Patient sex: M
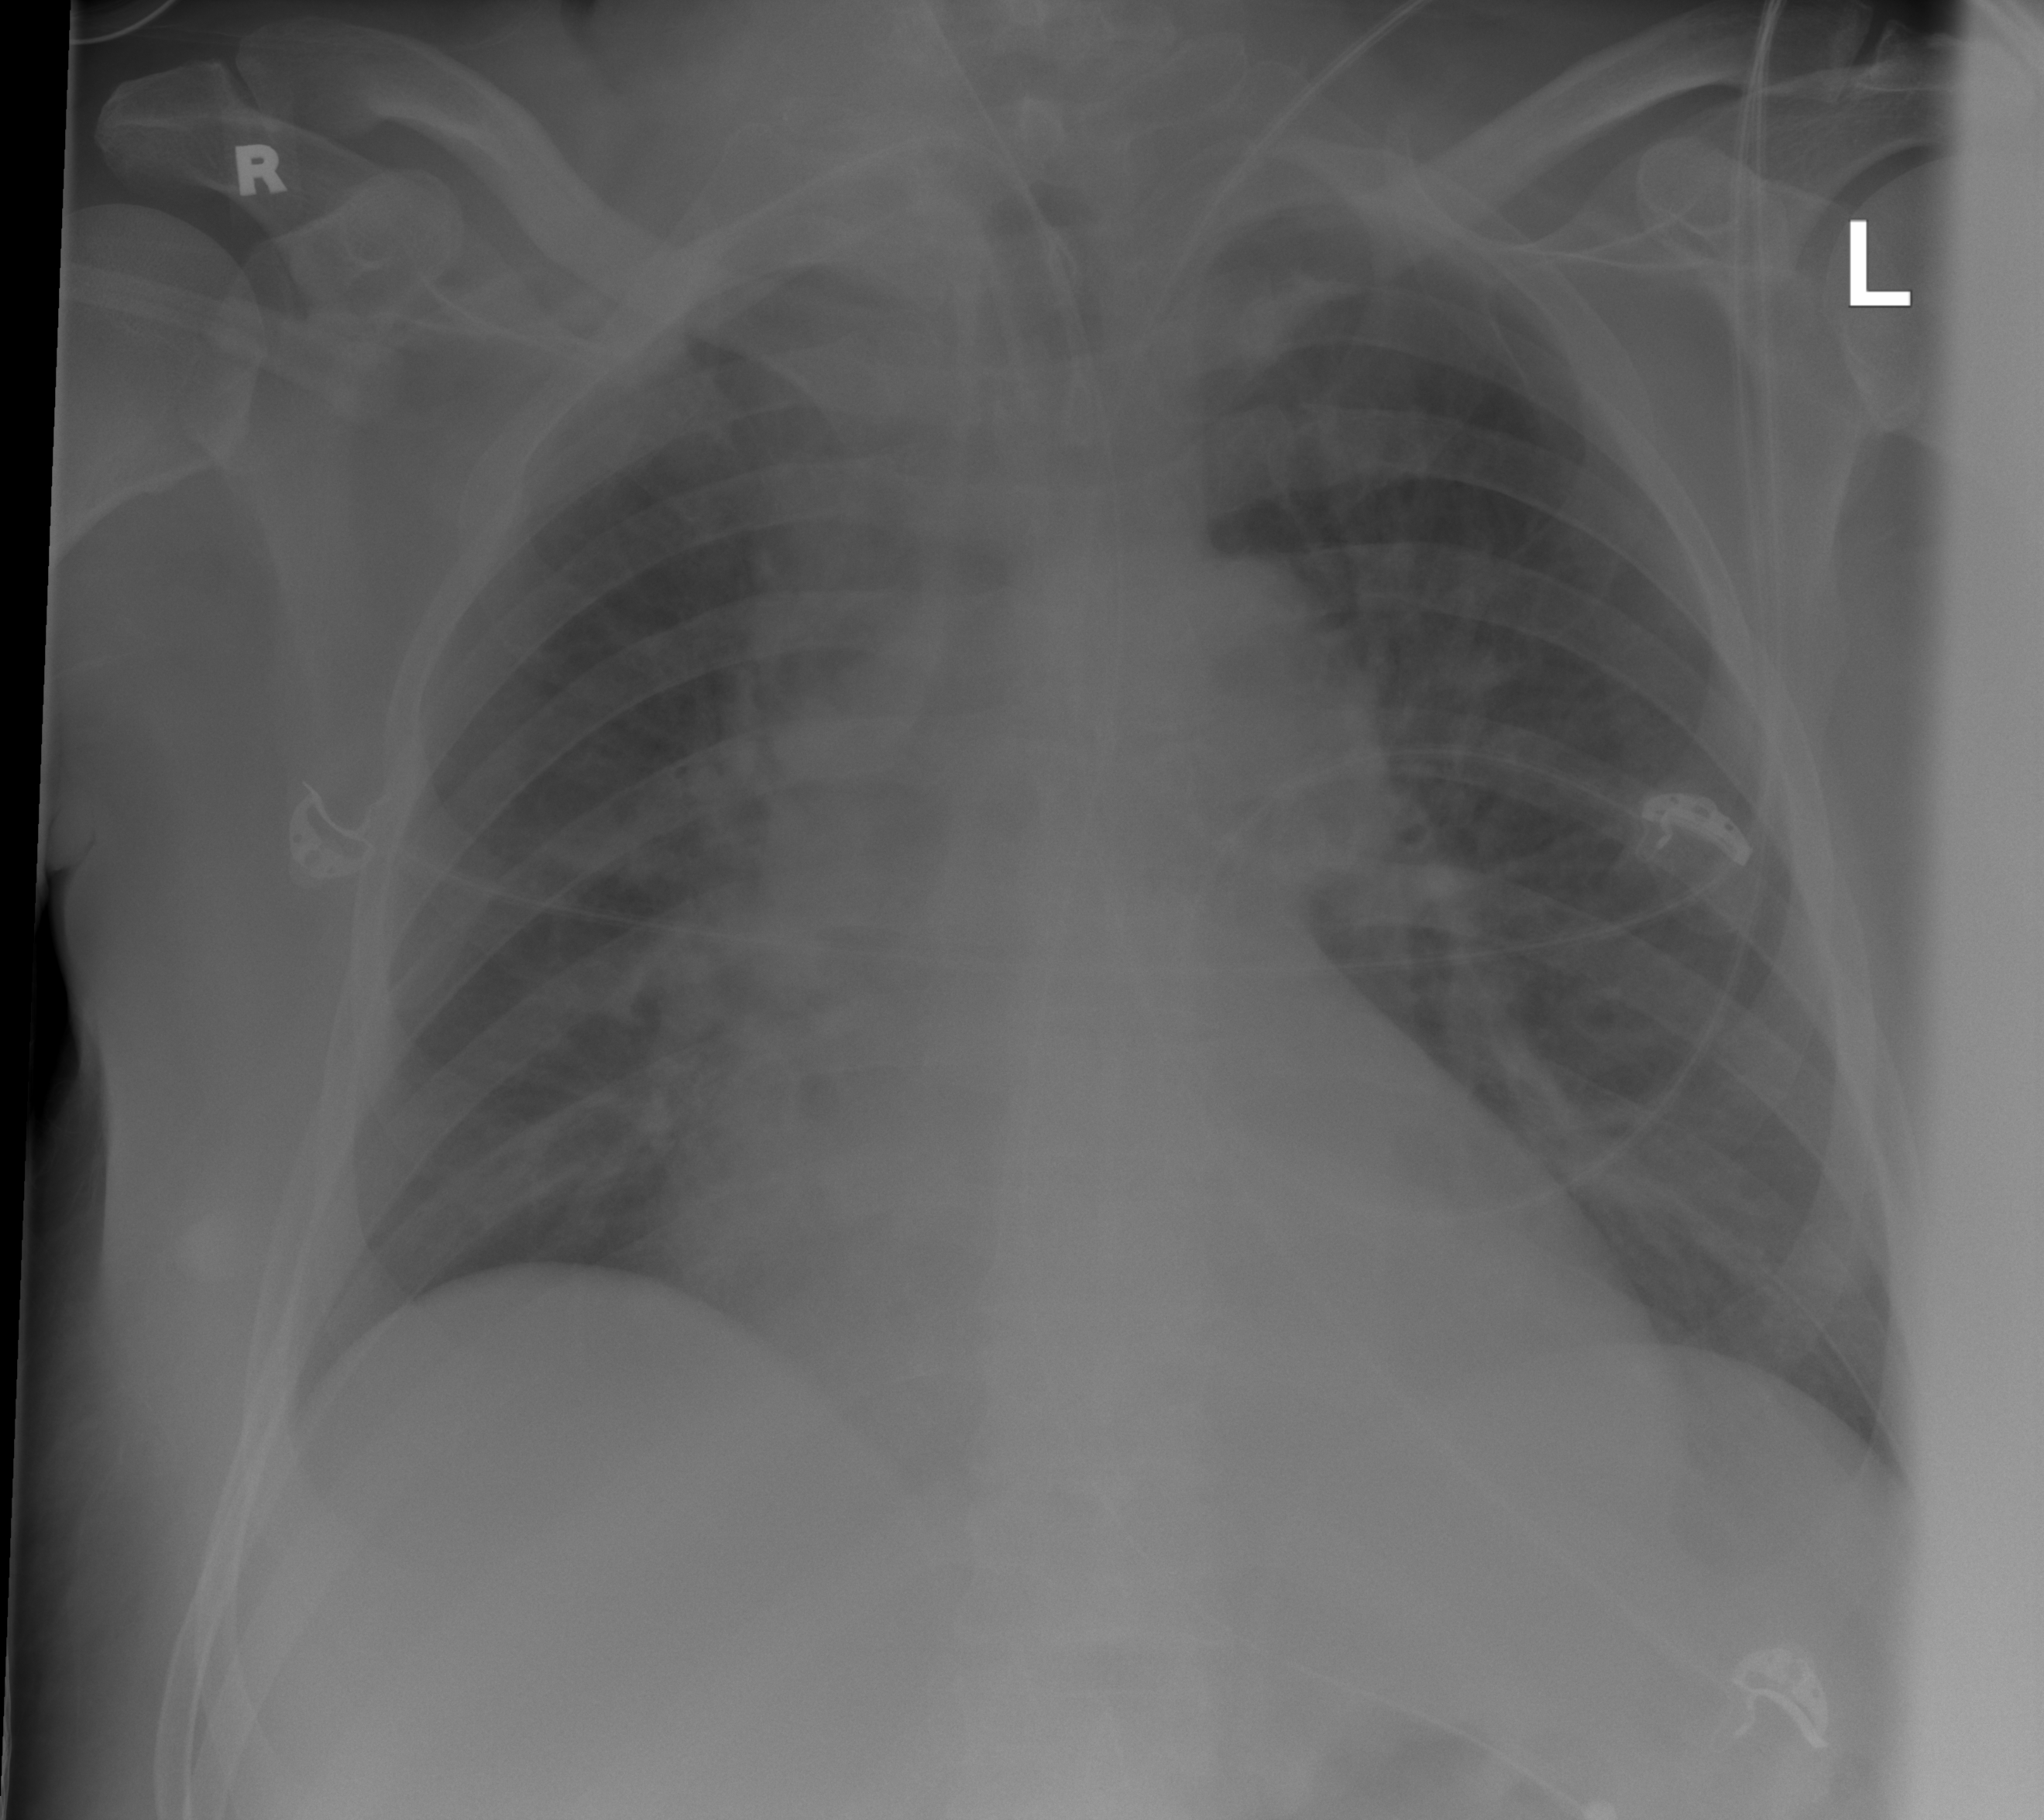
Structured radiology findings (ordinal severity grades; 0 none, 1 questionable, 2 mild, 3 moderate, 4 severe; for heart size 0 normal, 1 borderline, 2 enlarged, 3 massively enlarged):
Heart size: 0
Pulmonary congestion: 3
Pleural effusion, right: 0
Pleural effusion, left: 0
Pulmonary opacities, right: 2
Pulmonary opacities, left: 2
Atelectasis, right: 0
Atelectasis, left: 0